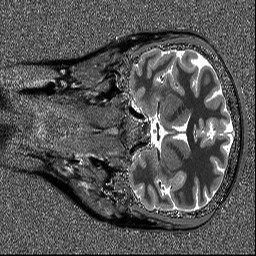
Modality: T1map
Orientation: coronal
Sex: female